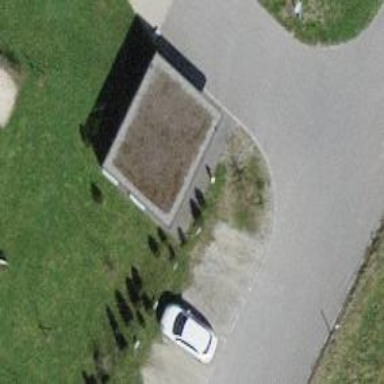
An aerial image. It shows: Recycling container for green waste at the recycling facility.